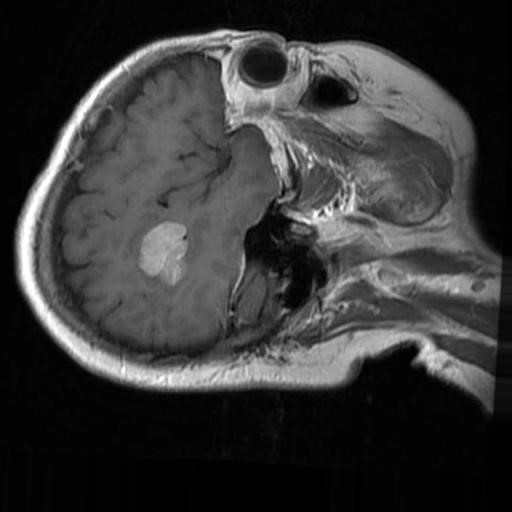
Label: brain_menin